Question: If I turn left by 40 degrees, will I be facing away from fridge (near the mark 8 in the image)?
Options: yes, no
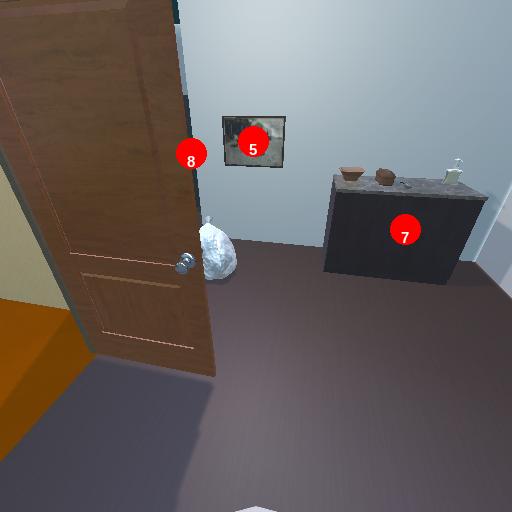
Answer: yes